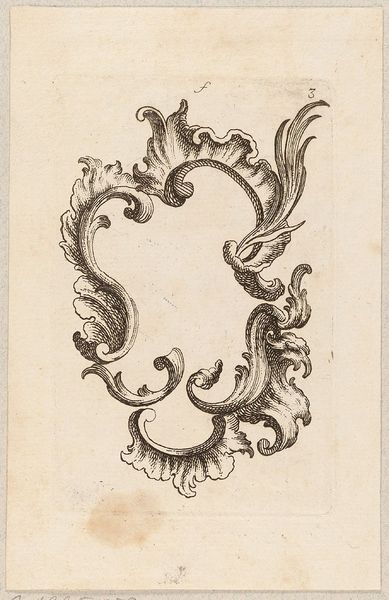
Titel: Rocaille-Kartusche, Blatt 3 aus der Folge 'Kartuschen'
Künstler: Georg Christoph Kilian
Standort: Hamburg
Institution: Museum für Kunst und Gewerbe Hamburg
Schlagwörter: grau, ornament, hose, blatt, pflanze, rokoko, papier, grafik, graphik, kartusche, fotografie, photographie, druck, druckgraphik, druckgrafik, radierung, fleck, volute, muschel, nummer, rocaille, felck, style, reproduktionen, 3, druckerzeugnisse, c-schwung, ornamentstich, vorlageblätter